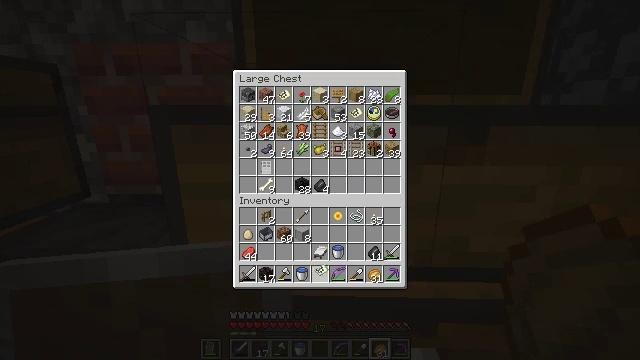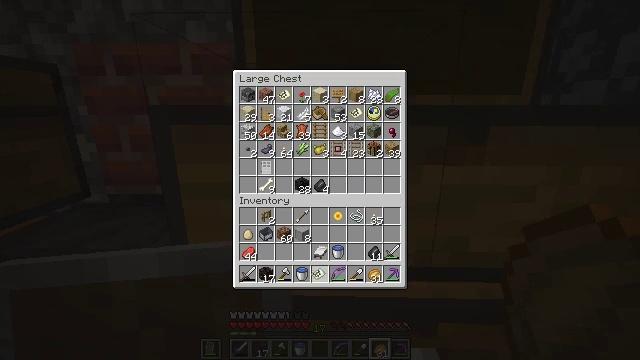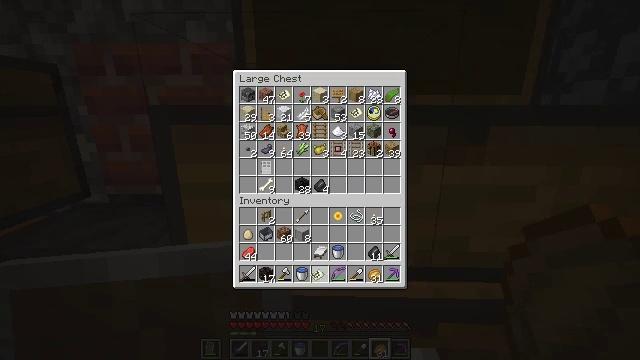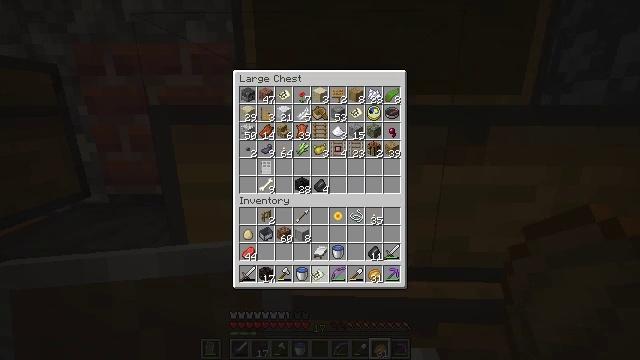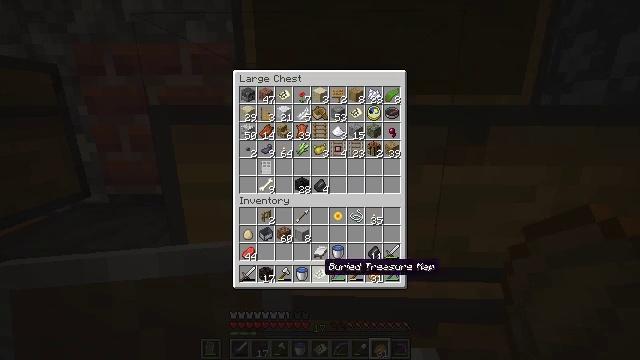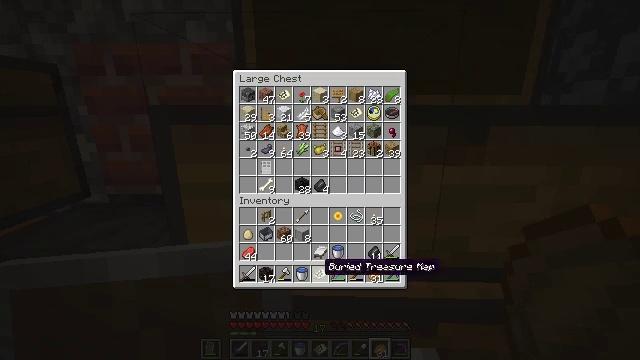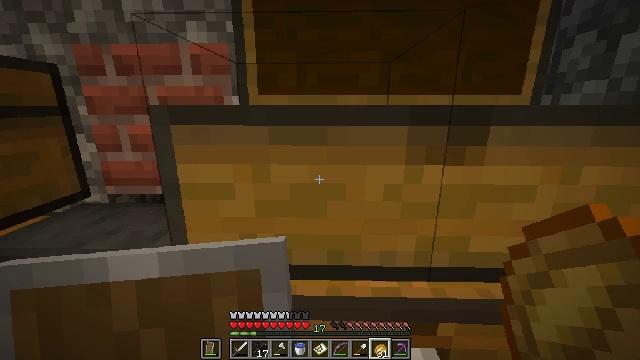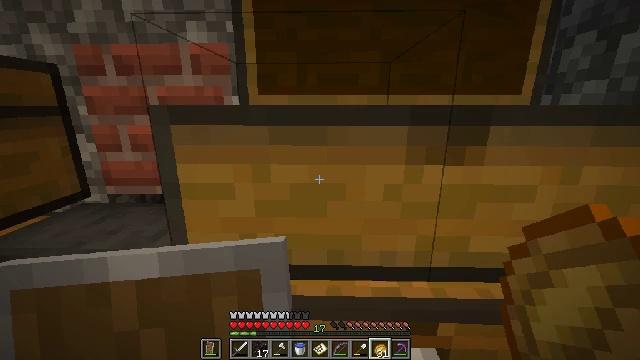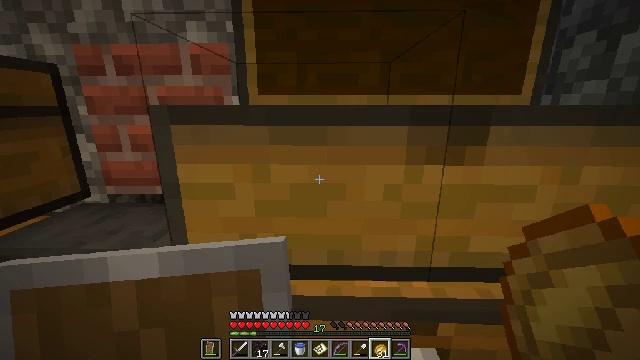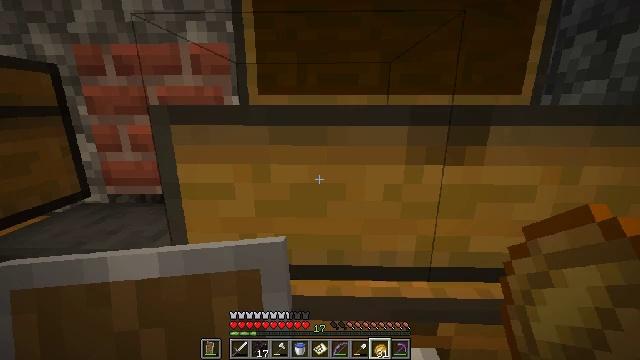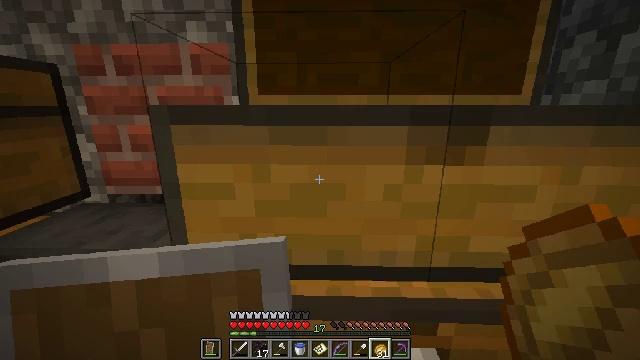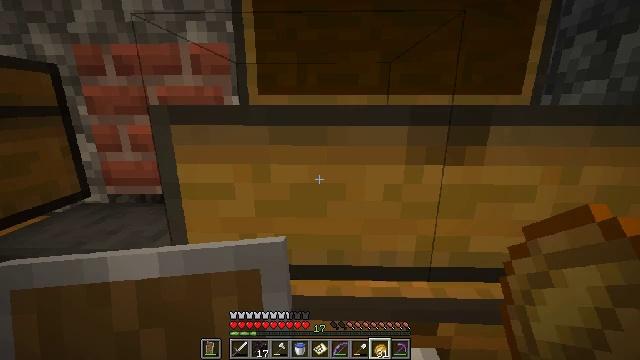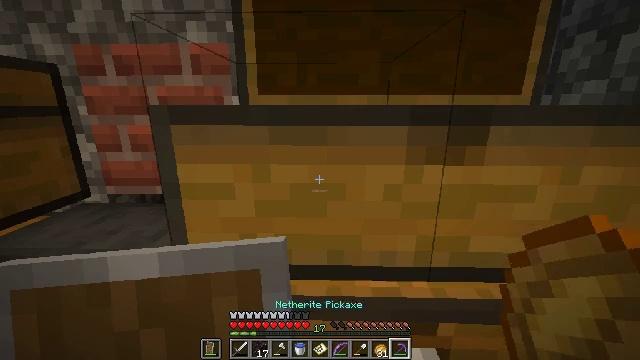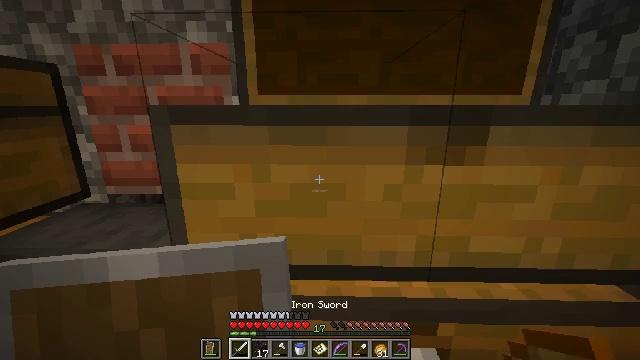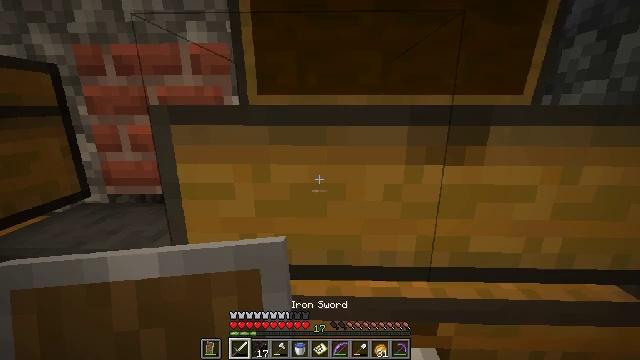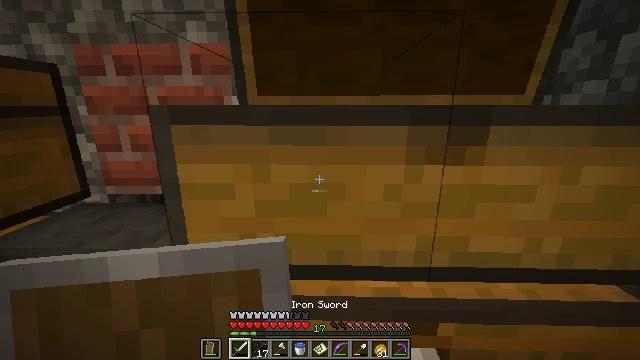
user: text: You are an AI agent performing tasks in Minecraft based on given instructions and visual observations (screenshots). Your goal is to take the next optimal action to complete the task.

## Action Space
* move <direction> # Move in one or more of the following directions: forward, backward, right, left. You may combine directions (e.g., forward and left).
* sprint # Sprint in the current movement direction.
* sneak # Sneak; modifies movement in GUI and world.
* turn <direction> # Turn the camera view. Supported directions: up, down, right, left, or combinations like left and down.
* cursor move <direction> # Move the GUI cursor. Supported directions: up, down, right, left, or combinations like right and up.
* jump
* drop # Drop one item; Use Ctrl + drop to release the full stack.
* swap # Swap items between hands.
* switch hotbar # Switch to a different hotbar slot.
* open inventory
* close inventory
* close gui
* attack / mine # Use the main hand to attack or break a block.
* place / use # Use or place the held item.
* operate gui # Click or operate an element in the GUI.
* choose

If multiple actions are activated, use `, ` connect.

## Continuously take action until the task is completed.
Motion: motion action
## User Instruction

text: Gather the chest from its place.
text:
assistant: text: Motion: no_op
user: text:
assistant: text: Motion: attack / mine
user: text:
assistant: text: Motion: attack / mine
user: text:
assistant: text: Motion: no_op
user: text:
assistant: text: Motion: no_op
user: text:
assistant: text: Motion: close inventory
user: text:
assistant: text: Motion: close inventory
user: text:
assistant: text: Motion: close inventory
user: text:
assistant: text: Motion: no_op
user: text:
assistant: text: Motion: no_op
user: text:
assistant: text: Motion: no_op
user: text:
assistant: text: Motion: no_op
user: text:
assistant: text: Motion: no_op
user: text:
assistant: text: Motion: no_op
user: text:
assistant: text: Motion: no_op
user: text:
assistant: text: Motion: no_op
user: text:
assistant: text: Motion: no_op
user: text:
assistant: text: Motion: no_op
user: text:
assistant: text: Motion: no_op
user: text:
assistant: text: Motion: no_op
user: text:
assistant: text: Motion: no_op
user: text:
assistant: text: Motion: no_op
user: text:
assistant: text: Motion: no_op
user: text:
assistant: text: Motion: no_op
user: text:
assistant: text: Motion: no_op
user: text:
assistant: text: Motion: no_op
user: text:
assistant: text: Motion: no_op
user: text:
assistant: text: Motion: no_op
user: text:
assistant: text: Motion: turn down
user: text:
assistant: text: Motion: turn down